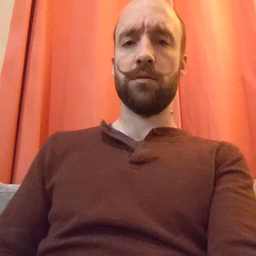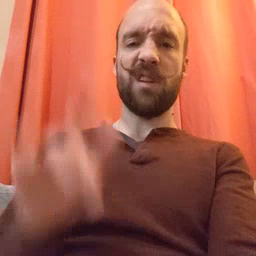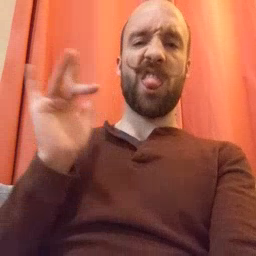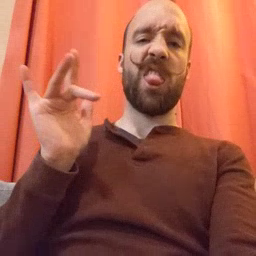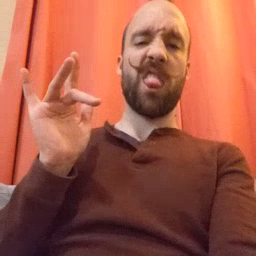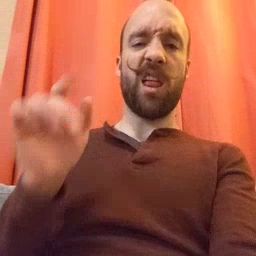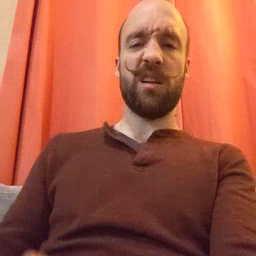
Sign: yucky